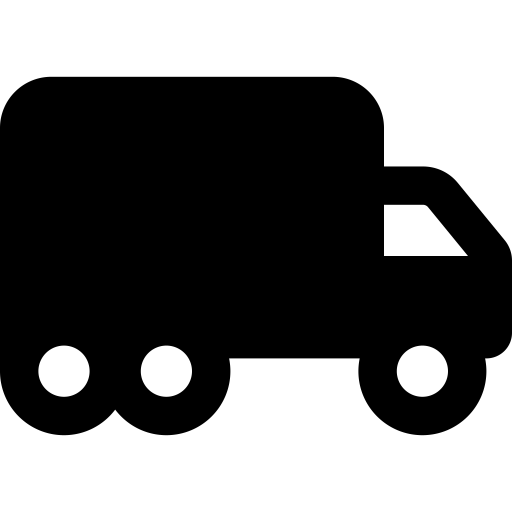
Tags: icon, FontAwesome, fa-icon, solid, truck, moving